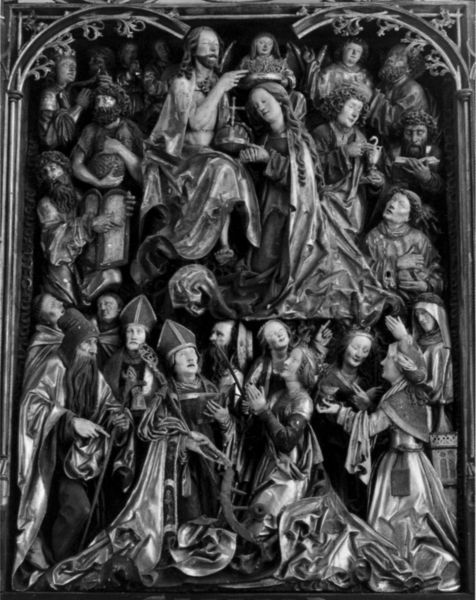
Titel: Maggmannshofer Altar mit Darstellung der Marienkrönung
Künstler: Daniel Mauch
Standort: Kempten
Institution: Marienkapelle
Schlagwörter: gott, himmel, weiß, frauen, menschen, frau, grau, holz, kleid, männer, schwarz, menge, bart, gesichter, wand, falten, johannes, mensch, rahmen, gewand, mantel, gewänder, gotik, krone, engel, ranken, skulptur, relief, bogen, stab, figuren, bischof, könig, papst, tafel, detail, faltenwurf, plastik, foto, fotografie, bögen, moses, vergoldet, kreuz, religion, schwarzweiß, beten, altar, schnitzerei, pfarrer, stäbe, gotisch, christus, jesus, andacht, krönung, priester, bischöfe, geistliche, mitra, tiara, heilige, heilig, maria, anbetung, welt, szenen, fassung, geschnitzt, altarbild, joseph, kardinäle, relieff, ebenen, marienkrönung, predella, retabel, stifter, tafeln, stoss, barbara, flügelaltar, heilige barbara, katharina, pilgern, bischofsstab, lob, gottvater, muttergottes, schnitzarbeit, fürbitte, kirchenväter, holzschnitzerei, holzfiguren, loben, assunta, schnitzereischnitzen, lcken, gekrönt, schnitzeri, schwarzeiß, paffer, prester, bischof maria josef, erhöhung himmelfahrt, papst mitra, krönung der maria